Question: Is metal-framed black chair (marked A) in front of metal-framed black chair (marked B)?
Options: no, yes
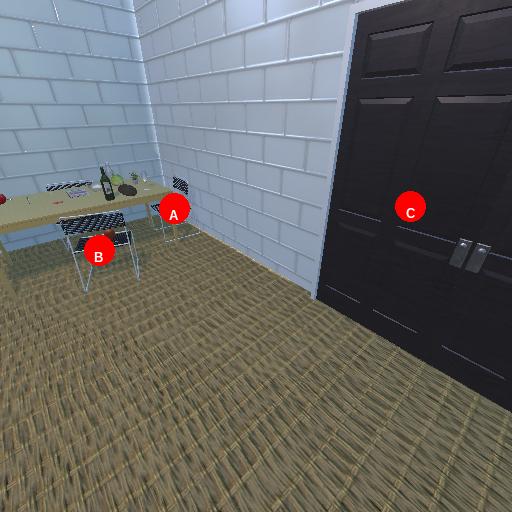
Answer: no